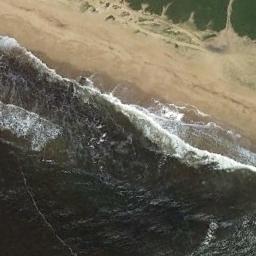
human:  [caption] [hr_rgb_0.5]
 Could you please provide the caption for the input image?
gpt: The beach with khaki sand and some green plants on the beach .

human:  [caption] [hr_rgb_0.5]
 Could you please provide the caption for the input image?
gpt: There is no vegetation near the beach .

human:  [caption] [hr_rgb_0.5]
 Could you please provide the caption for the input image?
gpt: Huge waves beat the beach and the grass on the shore .

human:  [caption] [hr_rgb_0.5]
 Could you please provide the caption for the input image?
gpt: Inky sea water with golden beaches and irregular fields .

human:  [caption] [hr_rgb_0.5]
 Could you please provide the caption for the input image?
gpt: The grass is beside the beach .